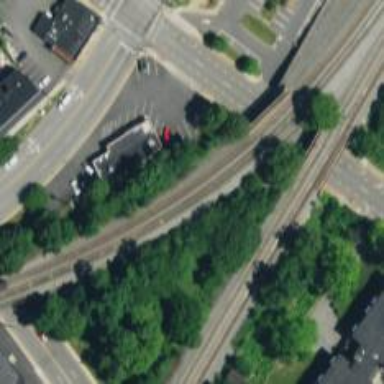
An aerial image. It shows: Railway siding with rails.